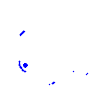
Particle: electron